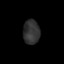
Tissue: skin
Cell type: Epithelial cells
Senescence score: 0.2797
Nuclear area (px): 392
Mean DAPI intensity: 50.12